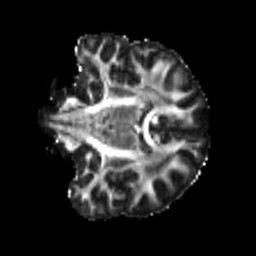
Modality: FA
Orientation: coronal
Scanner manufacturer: siemens
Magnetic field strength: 3 T
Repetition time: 4 s
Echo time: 0.0594 s